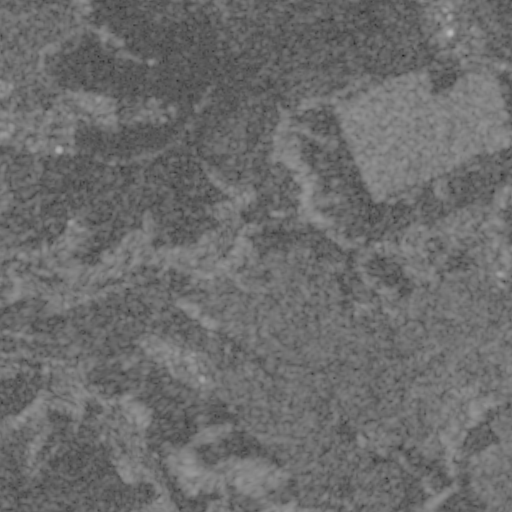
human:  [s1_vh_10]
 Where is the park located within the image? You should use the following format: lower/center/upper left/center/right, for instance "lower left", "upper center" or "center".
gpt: The park is located in the upper left of the image.
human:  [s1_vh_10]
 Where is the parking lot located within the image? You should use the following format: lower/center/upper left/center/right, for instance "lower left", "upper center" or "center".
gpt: The parking lot is located in the upper left of the image.
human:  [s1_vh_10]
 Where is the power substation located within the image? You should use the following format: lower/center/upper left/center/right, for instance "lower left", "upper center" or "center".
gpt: The power substation is located in the center right of the image.
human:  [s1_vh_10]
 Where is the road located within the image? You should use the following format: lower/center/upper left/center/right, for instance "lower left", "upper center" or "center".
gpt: There is no road in the image.

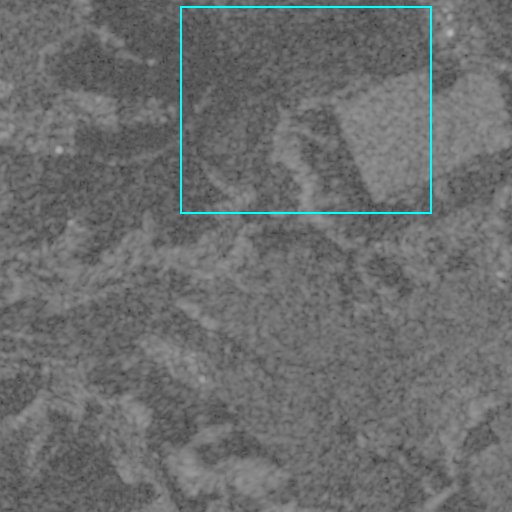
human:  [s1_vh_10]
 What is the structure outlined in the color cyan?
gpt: The structure outlined in cyan is a crop field.
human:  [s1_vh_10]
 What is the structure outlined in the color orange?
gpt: There is no orange outline.